Interaction volume radius: 10 \u00c5
Interaction volume height: 15 \u00c5
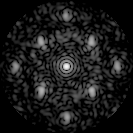
Disorder parameter: 0.3923